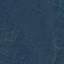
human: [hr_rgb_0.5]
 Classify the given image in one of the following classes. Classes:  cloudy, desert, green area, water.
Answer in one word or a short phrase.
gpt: green area